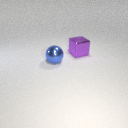
large blue metal sphere in front of large purple metal cube